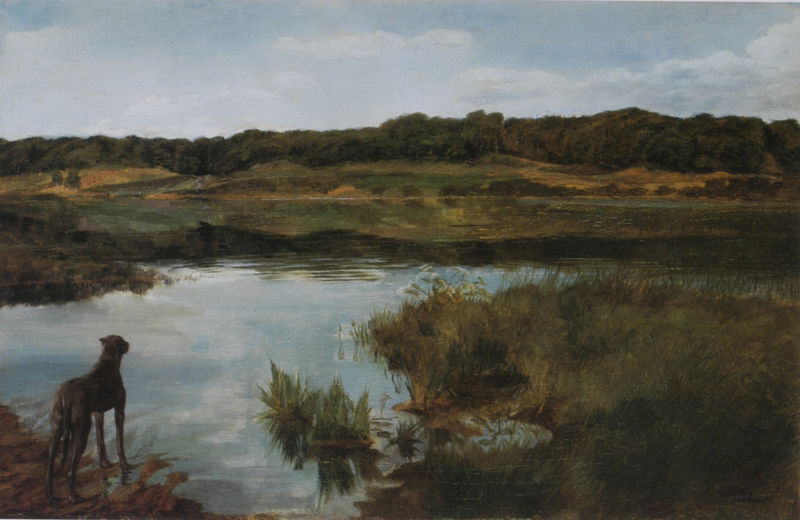
Titel: Dogge am Weßlinger See
Künstler: Heinrich Wilhelm Trübner
Standort: München
Institution: Bayerische Staatsgemäldesammlungen
Schlagwörter: baum, blau, dunkel, gemälde, himmel, schatten, wasser, weiß, wolken, aquarell, bäume, fluss, gelb, grün, landschaft, ocker, sand, see, teich, ufer, abend, blumen, braun, grau, licht, raum, schwarz, türkis, blick, blüten, gras, hund, rasen, tier, weg, wiese, beige, stehen, schauen, spiegel, bach, dämmerung, ebene, erde, feld, felder, ferne, gräser, horizont, hügel, natur, schilf, spiegelung, strauch, büsche, flach, gewässer, wiesen, gold, realismus, wald, weiher, beine, erdig, hellblau, sommer, wellen, berge, dünen, gelände, landschaftsmalerei, herbst, stille, böschung, romantik, wild, widerschein, marron, vert, melancholie, streifen, pfoten, warten, betrachter, vier, gestade, fern, wasserpflanzen, hinten, gefahr, grasbüschel, sumpf, jagd, sehnsucht, aufmerksam, blauer himmel, blockade, buschwerk, chien, doge, dogge, fehrne, freiheit, furchtlosigkeit, heidelandschaft, hochbeinig, hund am wasser, jagdhund, labrador, lac, landschaftsbetrachter, levrier, moor, offenheit, protagonist, präsenz, romantisch, spähen, sumof, thomas eakins, tümpel, uferszene, vorsicht, waldkante, waldwege, windhund, witterung, praeraffaeliten, dos, seerosen, gegenüber, soleil, foret, nature, paysage, herbes, eau, flußß, campagne, schottland, nuage, nuages, llandschaft, herbe, prairie, setter, animal, etang, eua, 19. jahrhundert, doggy, l'eau, pates, pate, abres, arriere